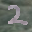
Label: 2